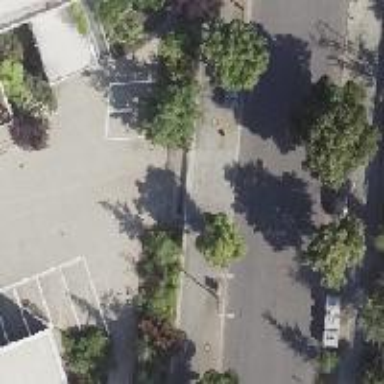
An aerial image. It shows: Broadleaved deciduous tree in parking area.